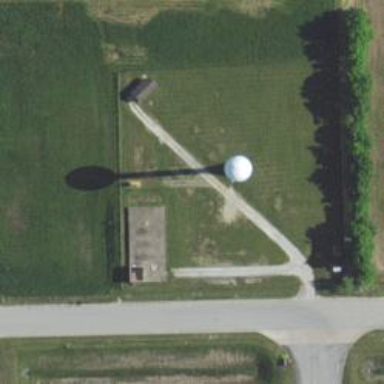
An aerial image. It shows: Water tower that is man-made.